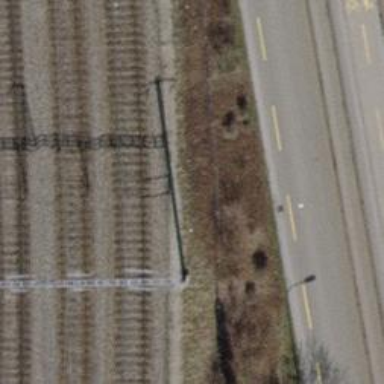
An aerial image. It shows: Shrub in its natural environment.